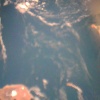
Label: water